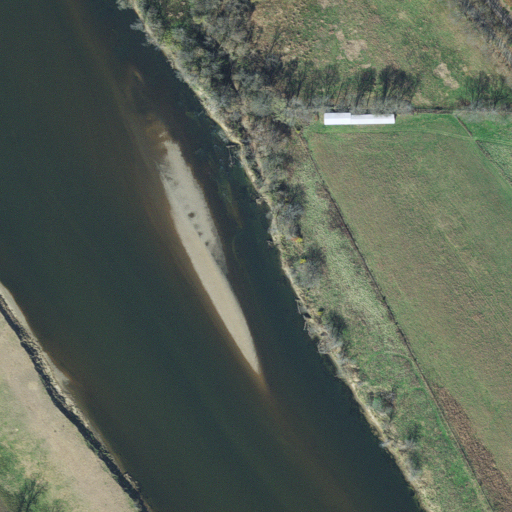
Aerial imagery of valley in Arkansas named Goodwin Bridge Hollow containing open water, pasture, deciduous forest, open development, mixed forest, shrub, medium intensity development, and herbaceous wetlands